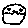
Label: bird